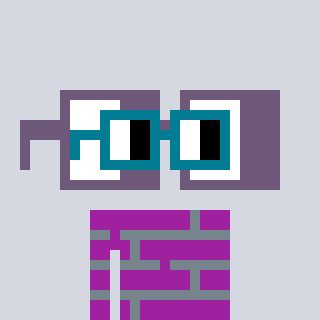
a pixel art character with square dark green glasses, a glasses-shaped head and a magenta-colored body on a cool background